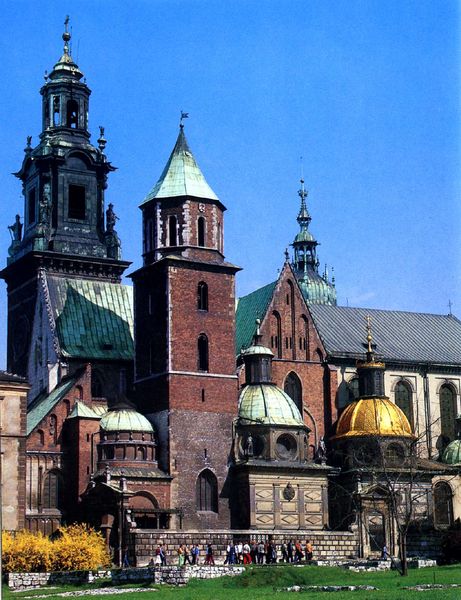
Titel: Krakau, Krönungskathedrale der Hll. Wenzel und Stanislaus
Standort: Krakau (Kraków), Krönungskathedrale (EU - PL)
Schlagwörter: baum, blau, himmel, gelb, grün, menschen, stadt, braun, fenster, dach, gebäude, gras, haus, rasen, wiese, alt, spitze, stein, strauch, busch, büsche, gebüsch, kirche, sträucher, gold, turm, statue, ansicht, bogen, dächer, mauer, backstein, kuppel, hoch, foto, türme, dom, photo, statuen, jesus, romantisch, romanik, christen, sakral, bogenfenster, gotteshaus, kupel, christ, patina, katholisch, steinn